Question: Is it possible to rotate the meridian labels so that they are no longer overlapping? See the image for an example below. I don't want to reduce the number of meridian lines.
I've tried:
'''
ax = plt.gca()
ax.set_xticklabels( meridians, rotation=45 )
'''
This doesn't do anything in Basemap though.

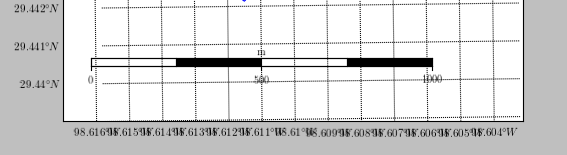
Answer: The meridian labels aren't xaxis labels. You can still manipulate their text objects:
'''
from mpl_toolkits.basemap import Basemap, cm
import numpy as np
import matplotlib.pyplot as plt
# create figure and axes instances
fig = plt.figure(figsize=(8,8))
ax = fig.add_axes([0.1,0.1,0.8,0.8])
# create polar stereographic Basemap instance.
m = Basemap(projection='stere',lon_0=0,lat_0=30.,lat_ts=45., width=<PHONE>, height=<PHONE>,
rsphere=<PHONE>.,resolution='l',area_thresh=10000)
m.drawcoastlines()
m.drawstates()
m.drawcountries()
# draw parallels.
parallels = np.arange(0.,90,5.)
m.drawparallels(parallels,labels=[1,0,0,0],fontsize=10)
# draw meridians
merid_values = np.arange(0.,360.,10.)
meridians = m.drawmeridians(merid_values,labels=[0,0,0,1],fontsize=10)
for m in meridians:
try:
meridians[m][1][0].set_rotation(45)
except:
pass
plt.show()
'''